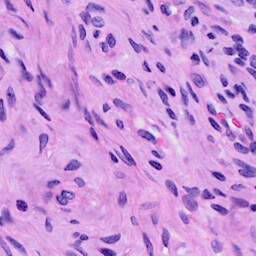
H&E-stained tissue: Cervix